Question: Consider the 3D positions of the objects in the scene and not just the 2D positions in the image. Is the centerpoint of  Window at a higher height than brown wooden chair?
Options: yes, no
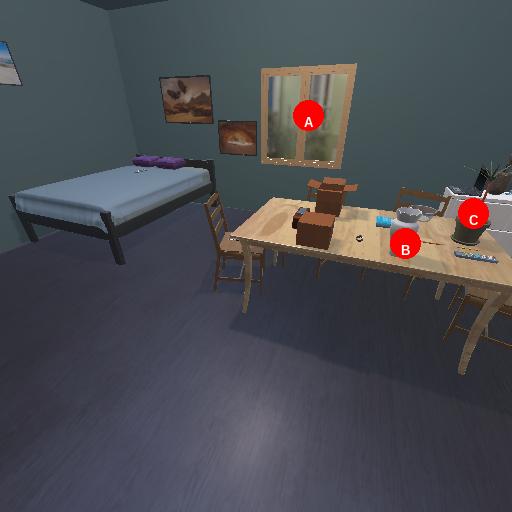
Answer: yes